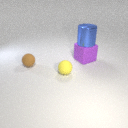
large purple rubber cube to the right of small yellow rubber sphere